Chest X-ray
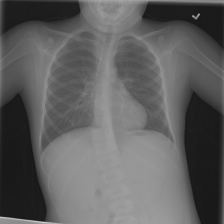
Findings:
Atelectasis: negative
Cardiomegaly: negative
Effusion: negative
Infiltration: negative
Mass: negative
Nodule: negative
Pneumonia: negative
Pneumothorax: negative
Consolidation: negative
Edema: negative
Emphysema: negative
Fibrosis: negative
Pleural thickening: negative
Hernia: negative